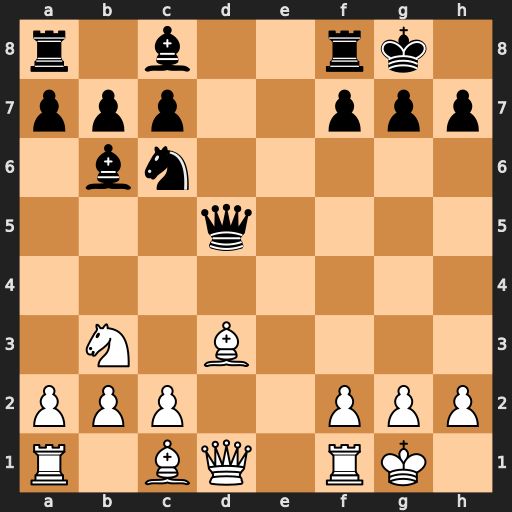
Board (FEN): r1b2rk1/ppp2ppp/1bn5/3q4/8/1N1B4/PPP2PPP/R1BQ1RK1
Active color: w
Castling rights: -
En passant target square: -
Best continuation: Bxh7+ Kxh7 Qxd5